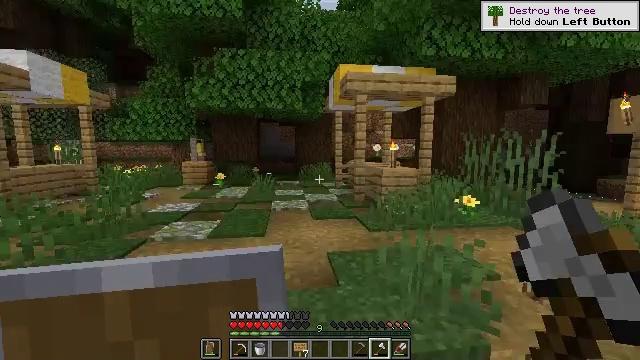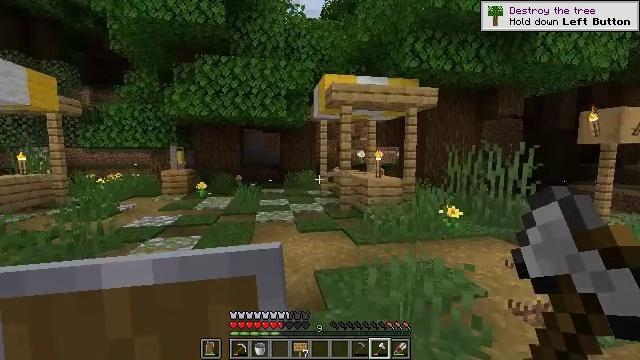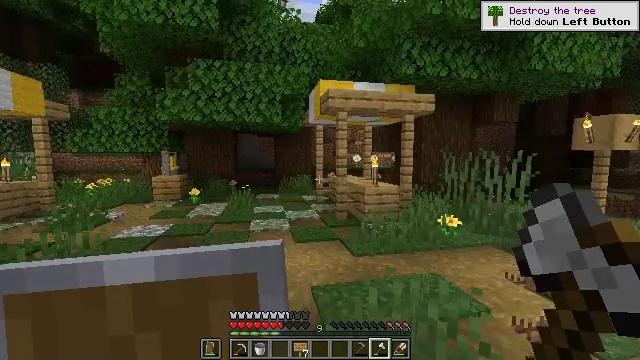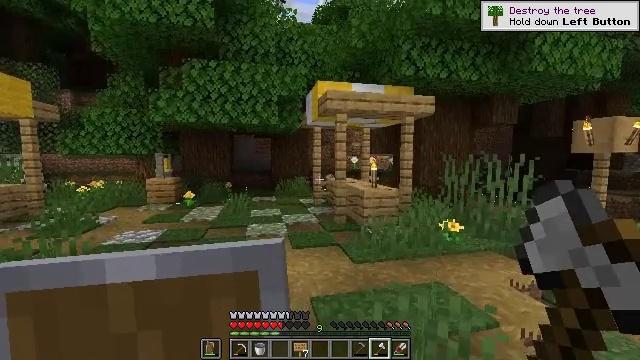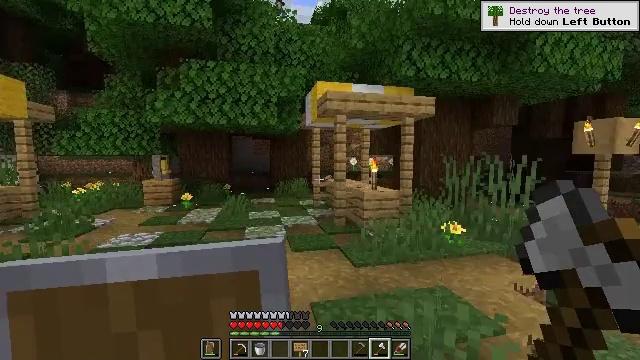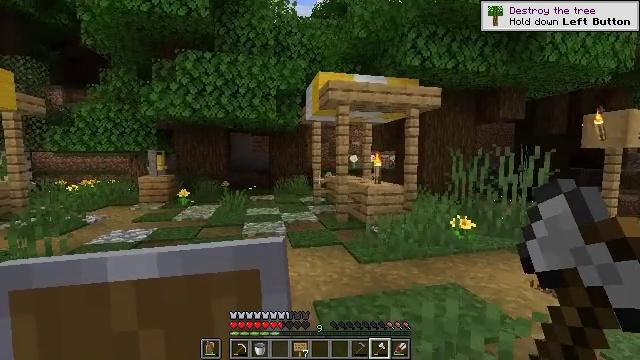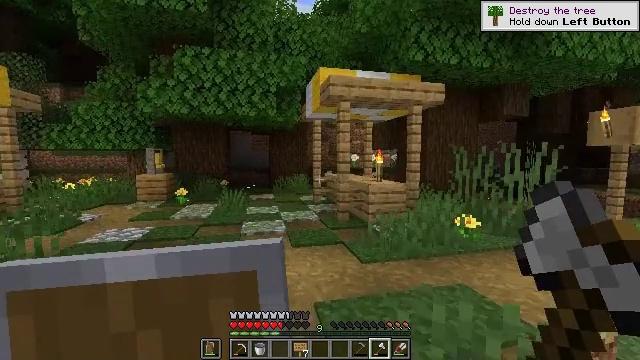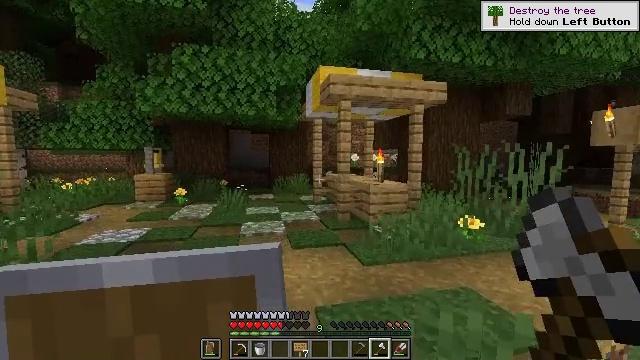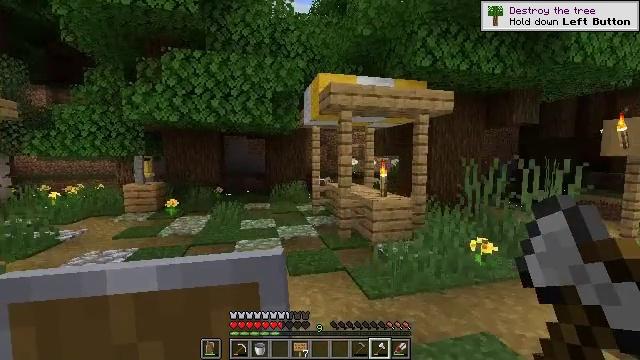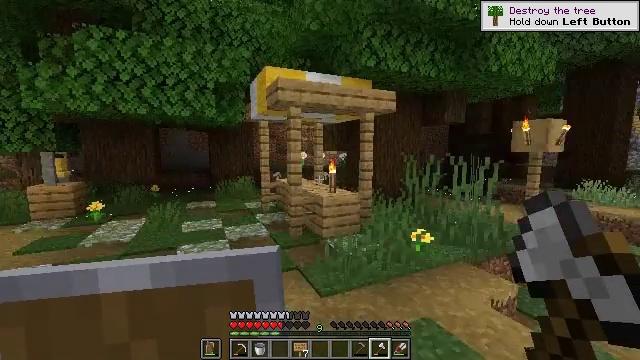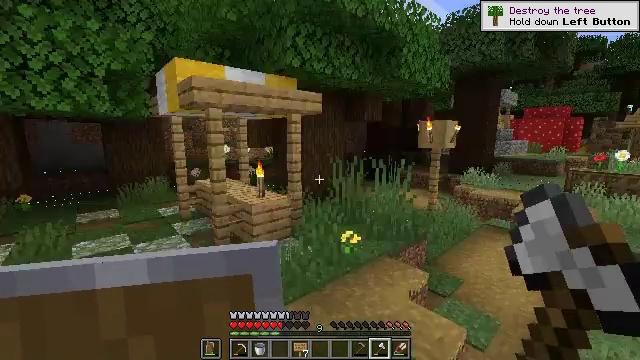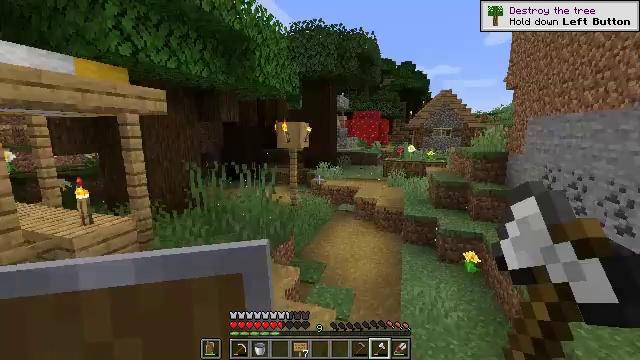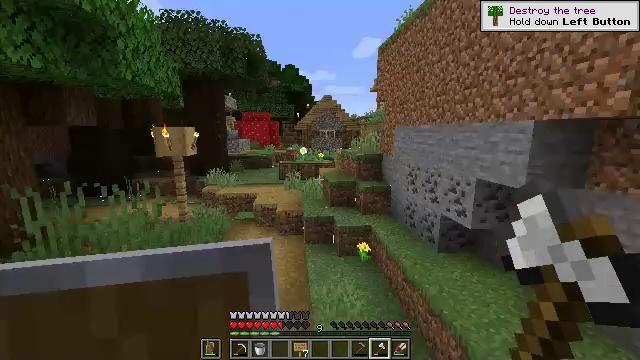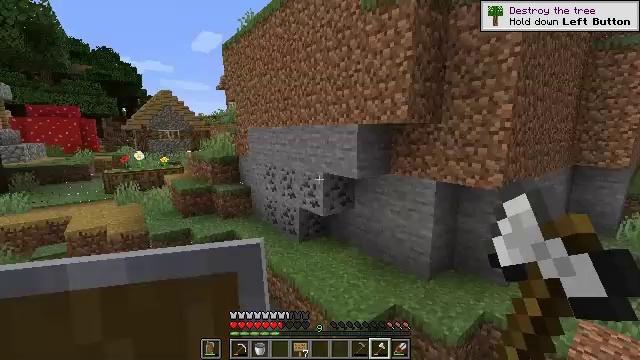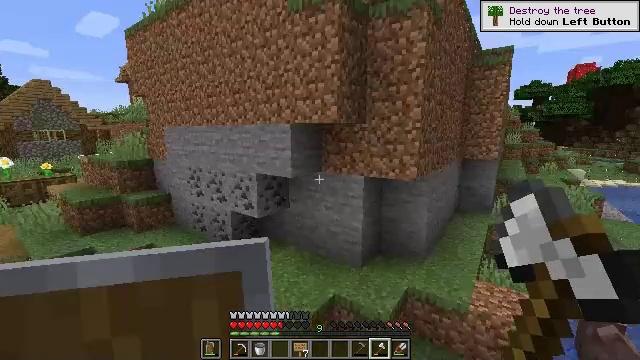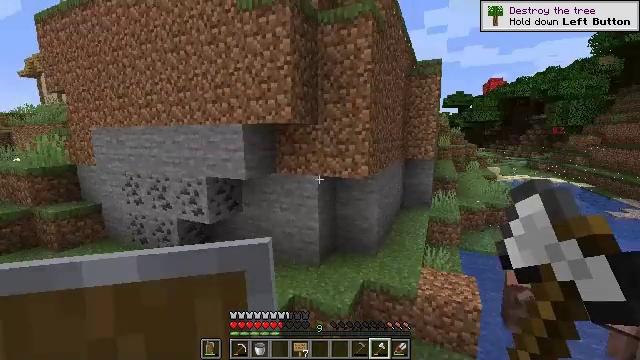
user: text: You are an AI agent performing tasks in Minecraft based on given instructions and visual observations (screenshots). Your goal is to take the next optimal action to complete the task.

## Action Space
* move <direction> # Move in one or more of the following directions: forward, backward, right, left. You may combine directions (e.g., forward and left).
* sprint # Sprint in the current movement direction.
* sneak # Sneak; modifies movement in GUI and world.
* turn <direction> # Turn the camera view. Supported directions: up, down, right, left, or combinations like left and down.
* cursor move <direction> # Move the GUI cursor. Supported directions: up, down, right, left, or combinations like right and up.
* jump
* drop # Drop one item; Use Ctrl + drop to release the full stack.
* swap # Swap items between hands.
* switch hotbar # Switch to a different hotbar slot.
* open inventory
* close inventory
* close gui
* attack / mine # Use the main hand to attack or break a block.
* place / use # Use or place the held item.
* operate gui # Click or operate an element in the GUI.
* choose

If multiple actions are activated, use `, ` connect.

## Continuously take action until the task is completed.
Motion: motion action
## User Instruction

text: Mine a hay block from the field.
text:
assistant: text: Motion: move forward, turn right, jump
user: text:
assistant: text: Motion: move forward, turn right, jump
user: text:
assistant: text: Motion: move forward, jump
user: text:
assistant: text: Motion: move forward, jump
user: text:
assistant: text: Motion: move forward, jump
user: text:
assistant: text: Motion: move forward, sprint, jump
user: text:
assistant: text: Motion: move forward, sprint, jump
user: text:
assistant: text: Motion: move forward, sprint, jump
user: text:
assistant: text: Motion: move forward, sprint, turn right and down, jump
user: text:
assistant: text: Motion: move forward, sprint, turn right and down, jump
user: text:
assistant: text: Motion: move forward, turn right, jump
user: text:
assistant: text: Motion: move forward, turn right
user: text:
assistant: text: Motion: turn right
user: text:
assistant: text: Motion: turn right
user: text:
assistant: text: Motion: turn right
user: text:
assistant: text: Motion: turn right
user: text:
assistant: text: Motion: no_op
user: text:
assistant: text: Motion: no_op
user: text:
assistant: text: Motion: no_op
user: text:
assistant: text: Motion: no_op
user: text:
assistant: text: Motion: no_op
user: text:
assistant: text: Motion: no_op
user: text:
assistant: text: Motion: move right, turn left and up
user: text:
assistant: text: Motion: move right, turn up
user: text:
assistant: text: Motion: turn up
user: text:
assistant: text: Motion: turn right and up
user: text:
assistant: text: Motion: turn right and up
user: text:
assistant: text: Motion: no_op
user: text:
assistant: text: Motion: no_op
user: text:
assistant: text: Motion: no_op